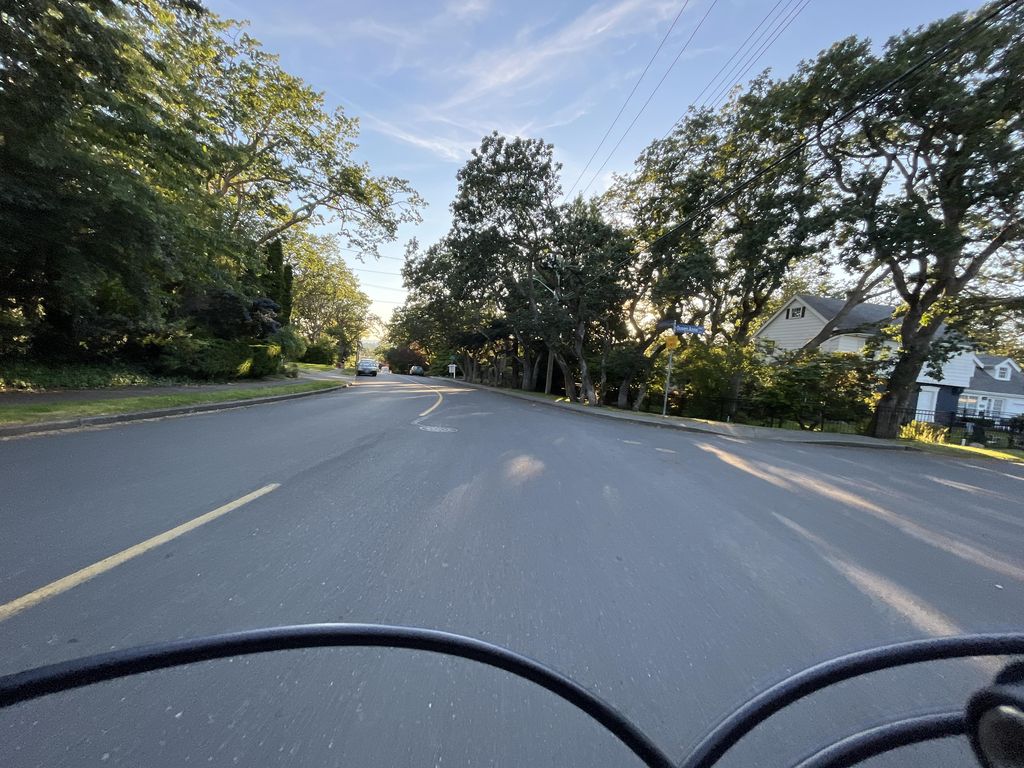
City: victoria